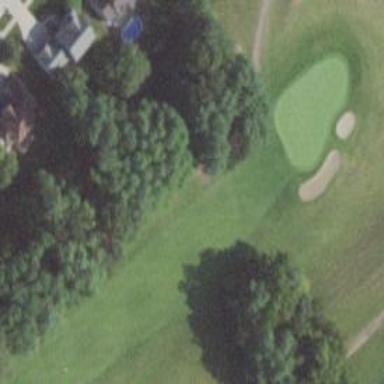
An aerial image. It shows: View of golf hole.